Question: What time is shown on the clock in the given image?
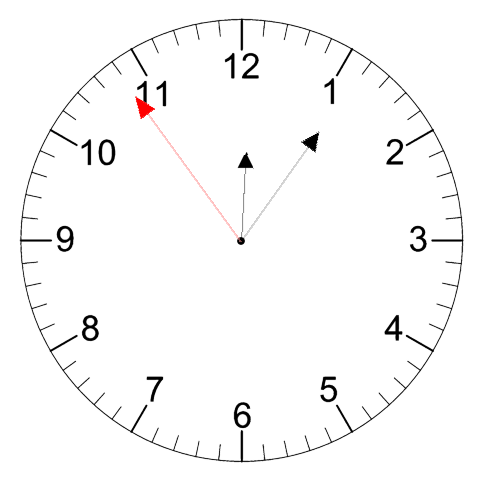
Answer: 12:05:54